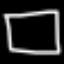
Label: square